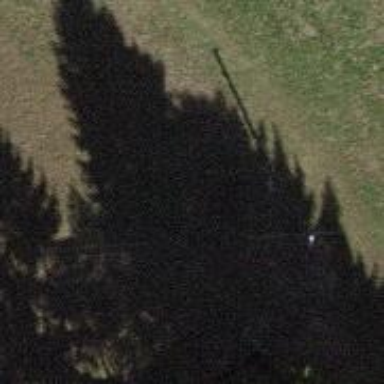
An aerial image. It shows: Power pole.